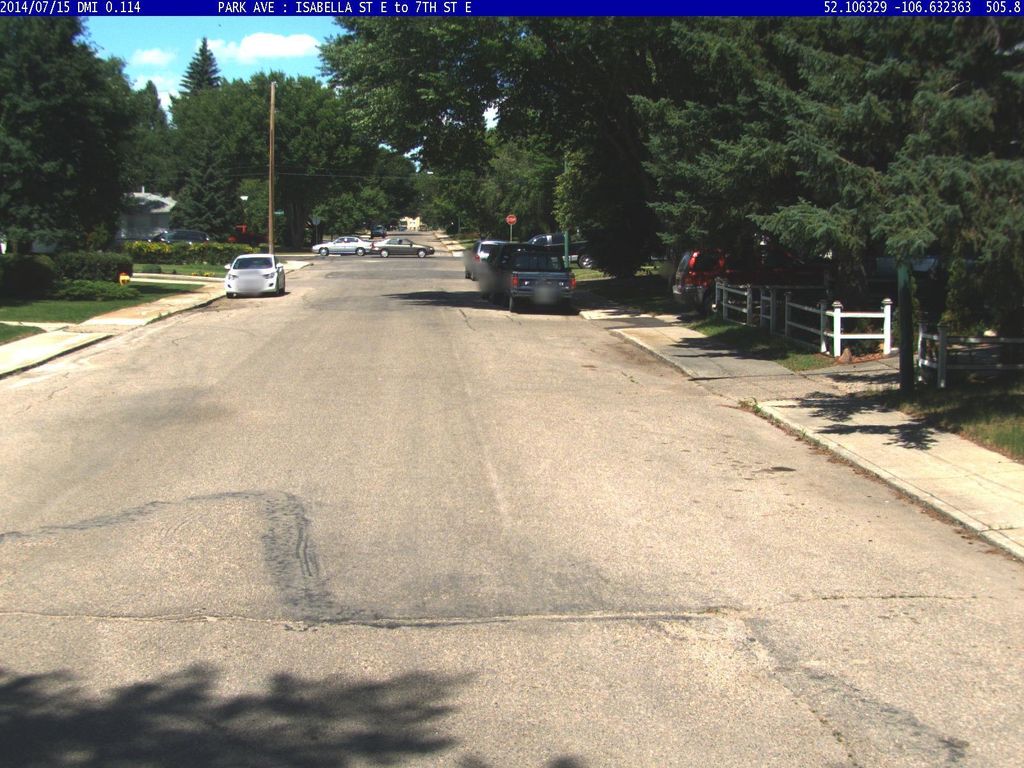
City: saskatoon